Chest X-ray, PA view. Patient: 18 years old, sex M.
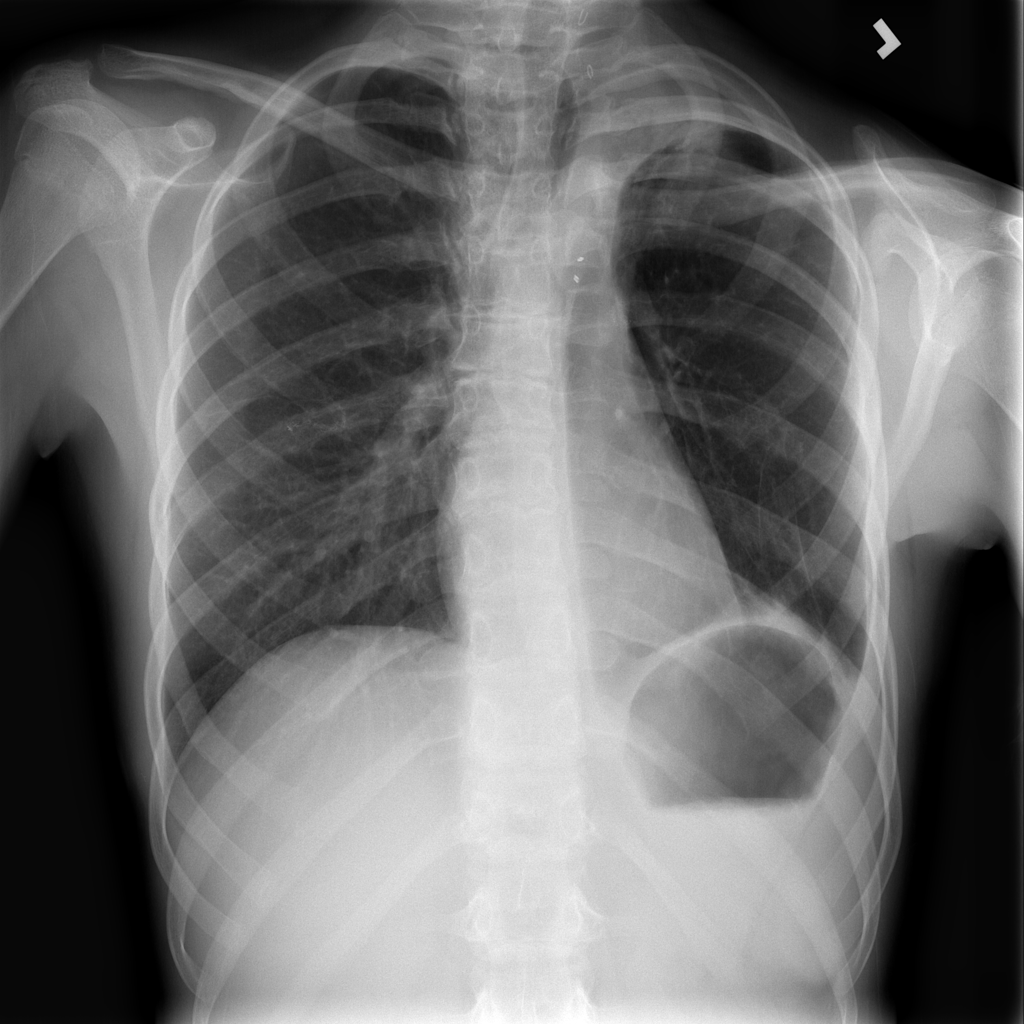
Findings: Atelectasis, Consolidation, Fibrosis